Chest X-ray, AP view. Patient: 77 years old, sex M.
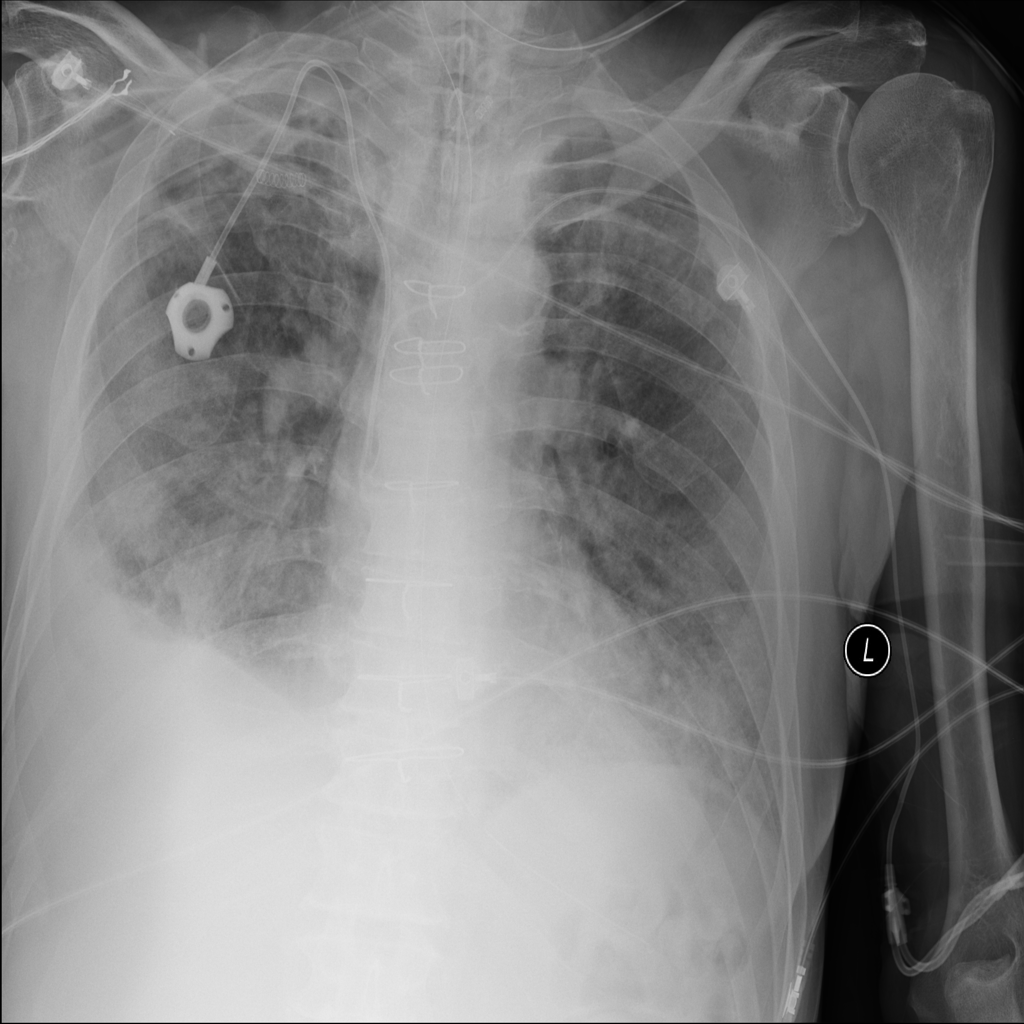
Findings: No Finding